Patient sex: M
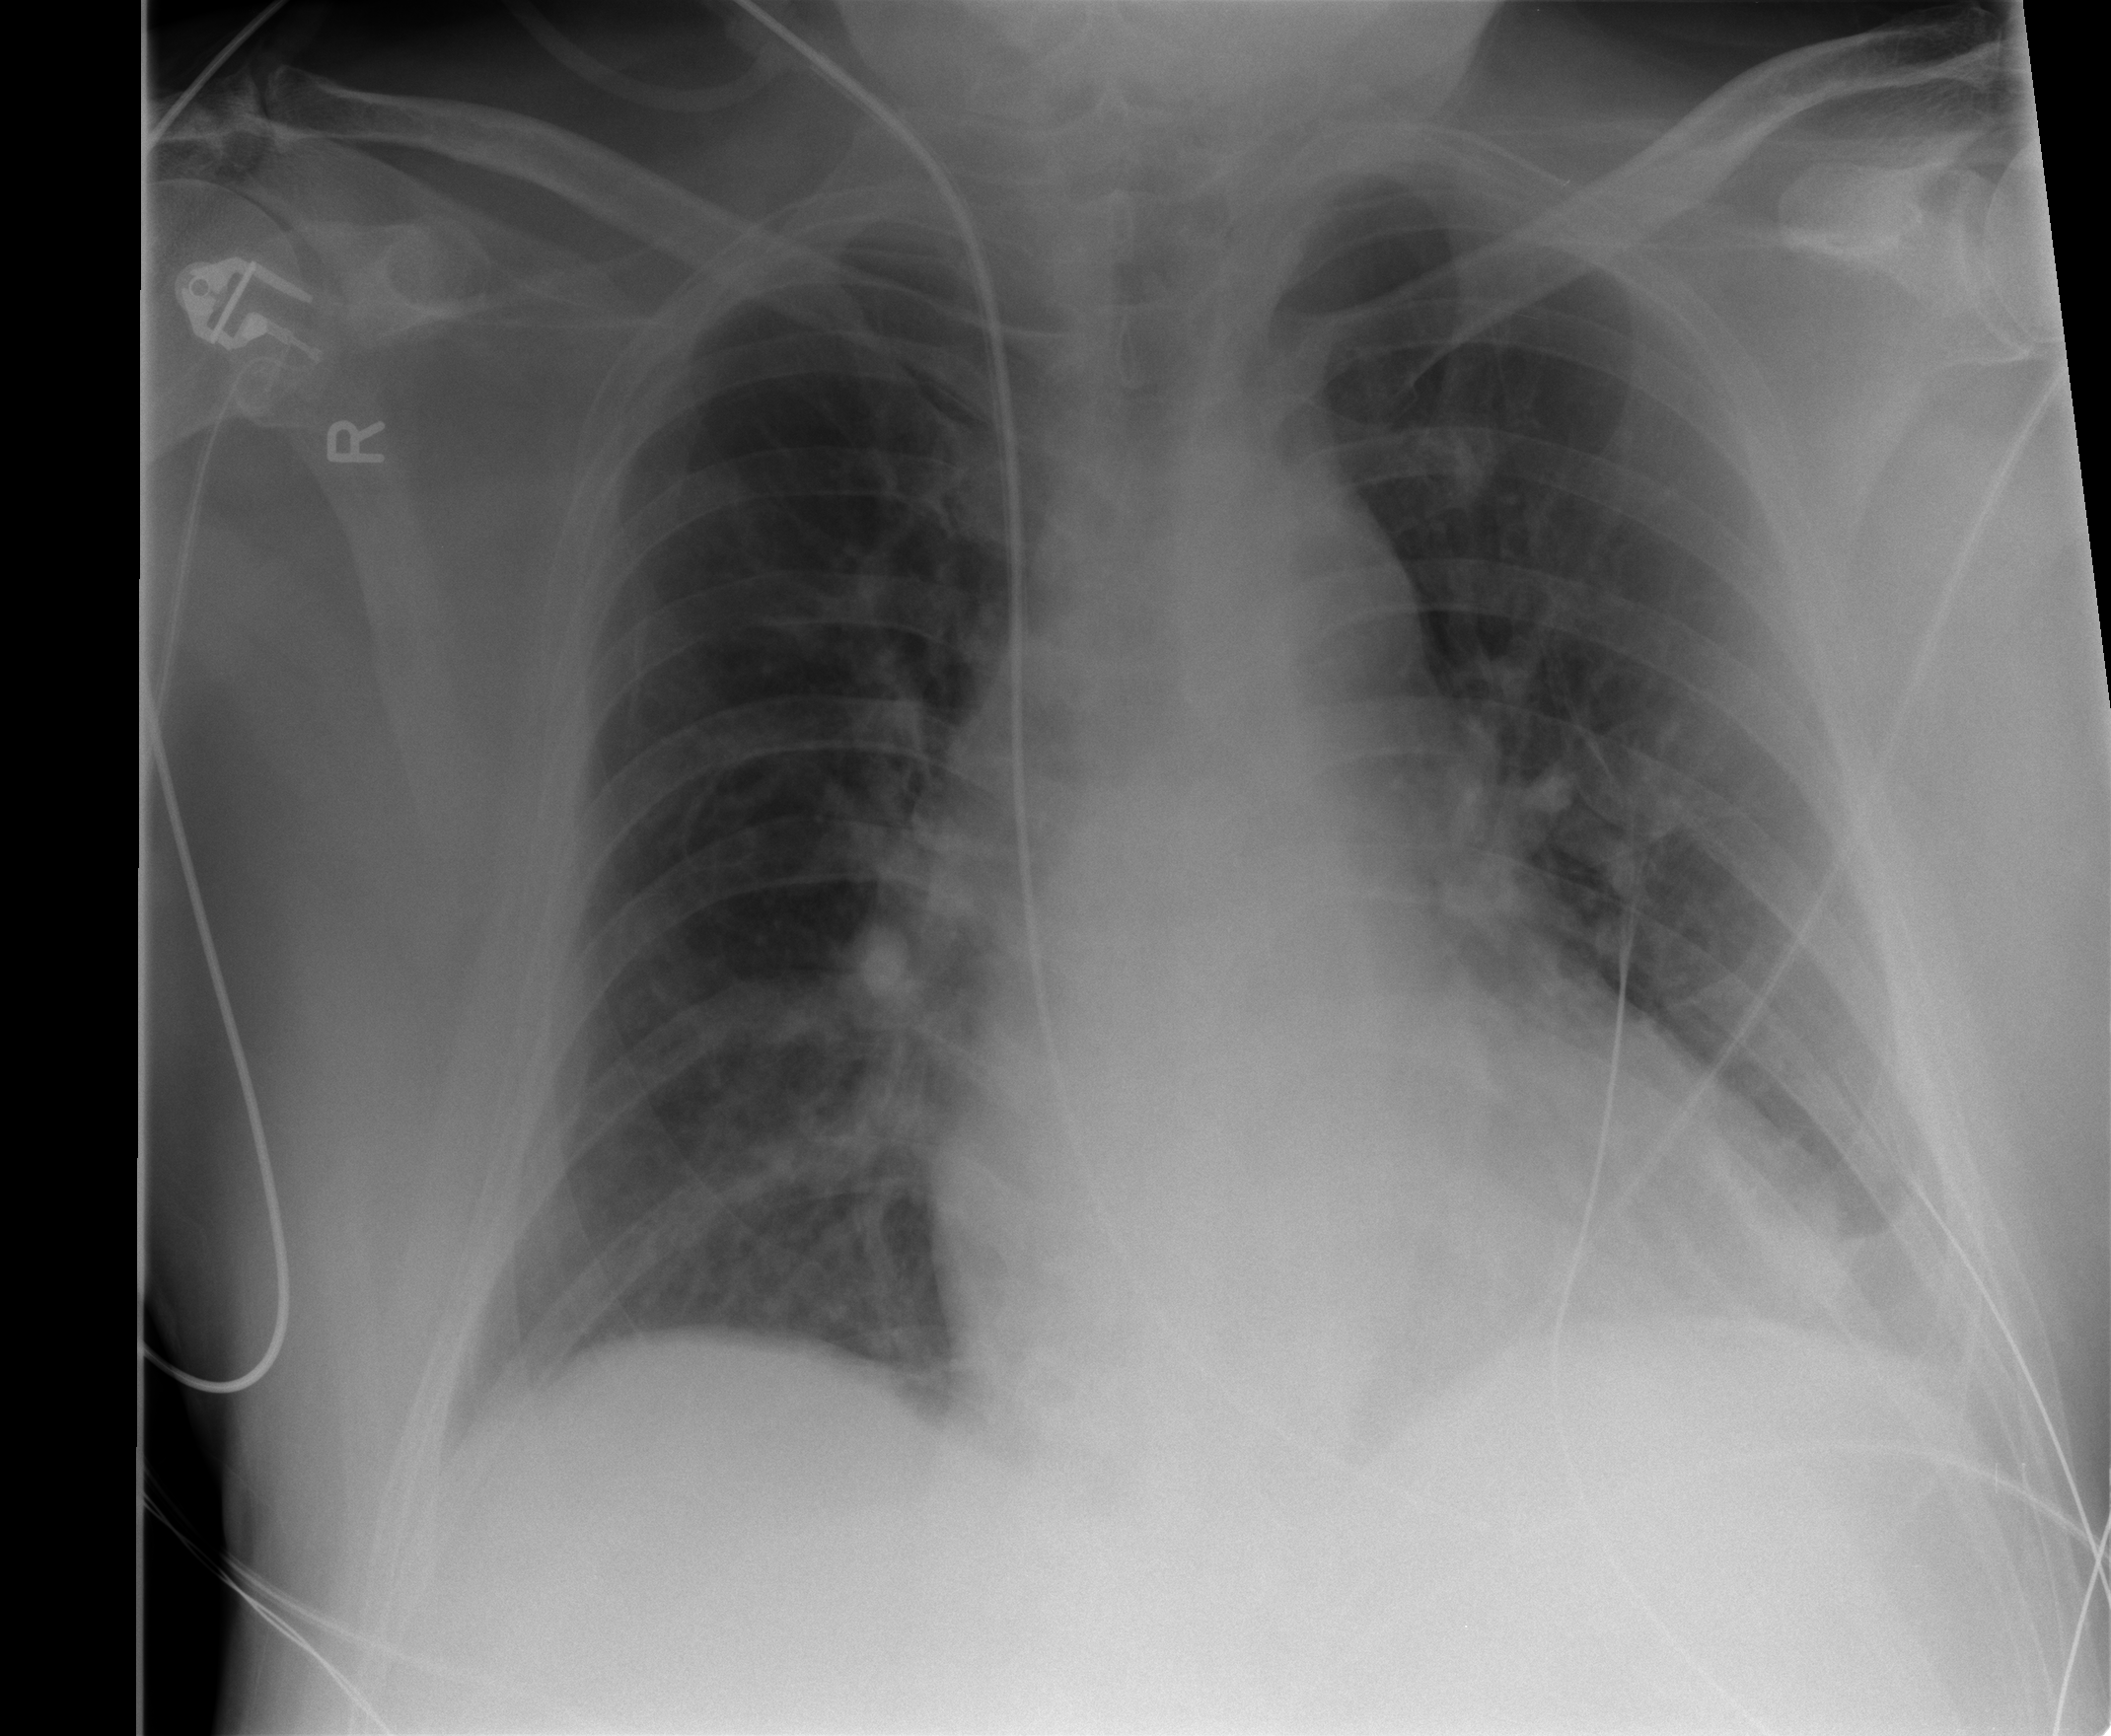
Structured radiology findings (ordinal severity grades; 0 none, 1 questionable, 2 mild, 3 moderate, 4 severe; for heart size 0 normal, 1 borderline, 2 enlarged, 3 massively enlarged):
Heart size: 0
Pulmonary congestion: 2
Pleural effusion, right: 0
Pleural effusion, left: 0
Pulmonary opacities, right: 0
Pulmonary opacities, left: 0
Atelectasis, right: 2
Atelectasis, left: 2